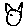
Label: cat